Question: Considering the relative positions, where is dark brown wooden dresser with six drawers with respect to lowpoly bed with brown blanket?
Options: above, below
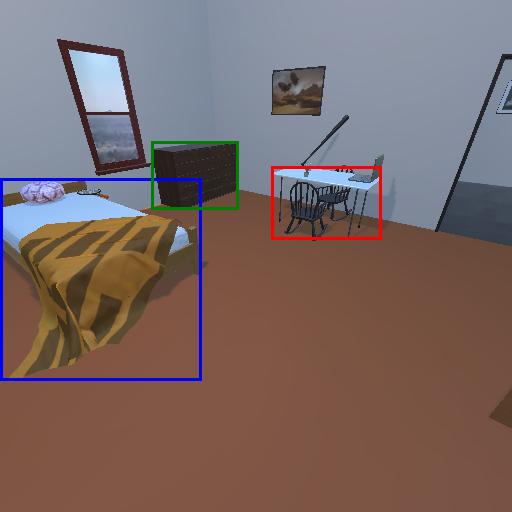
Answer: above